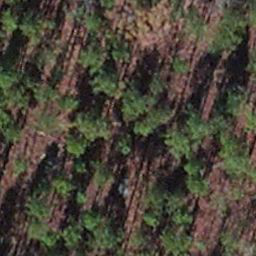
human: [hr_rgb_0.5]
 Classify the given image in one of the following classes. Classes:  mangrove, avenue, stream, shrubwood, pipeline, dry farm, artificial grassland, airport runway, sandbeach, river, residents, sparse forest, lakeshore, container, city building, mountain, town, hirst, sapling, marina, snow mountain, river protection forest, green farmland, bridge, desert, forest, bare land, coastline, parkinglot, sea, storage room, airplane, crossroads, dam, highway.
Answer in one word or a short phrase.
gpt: sapling